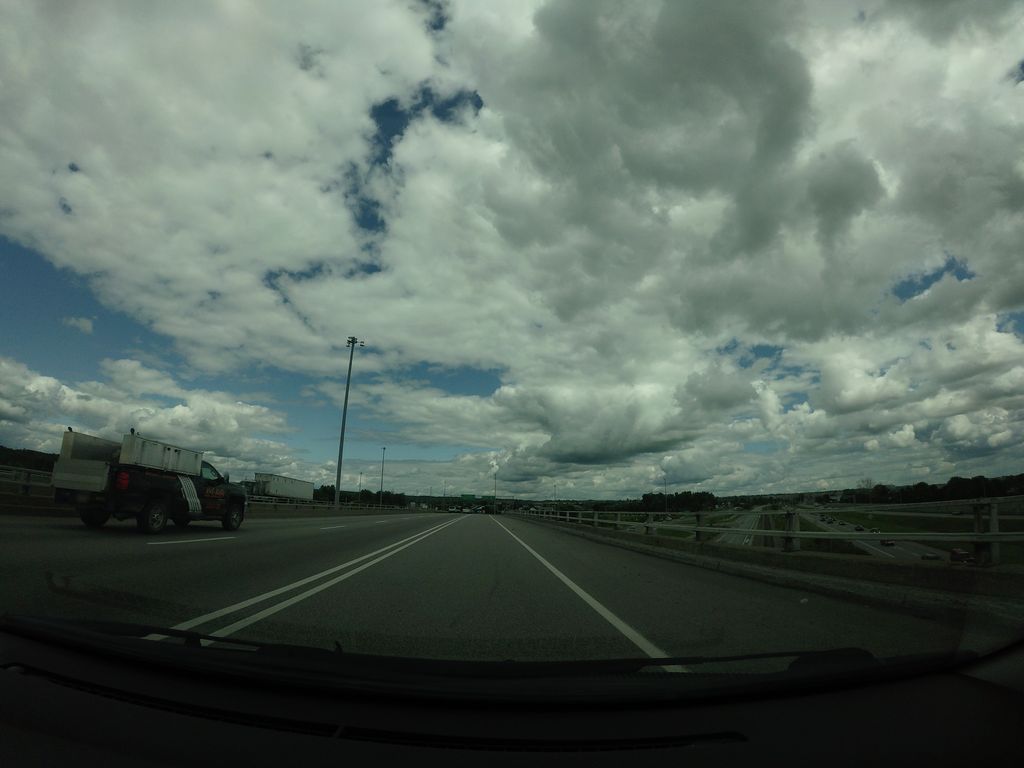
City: ottawa-gatineau